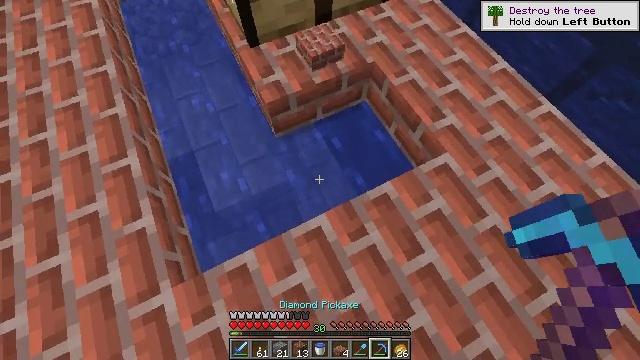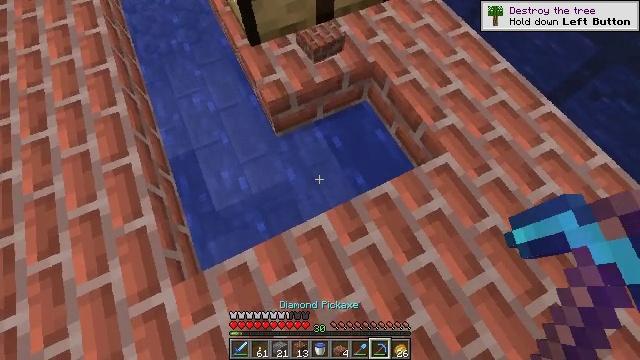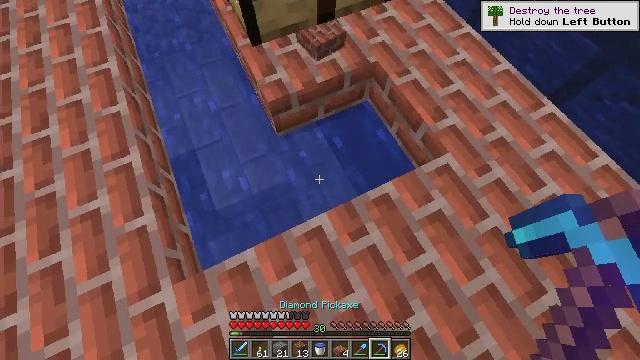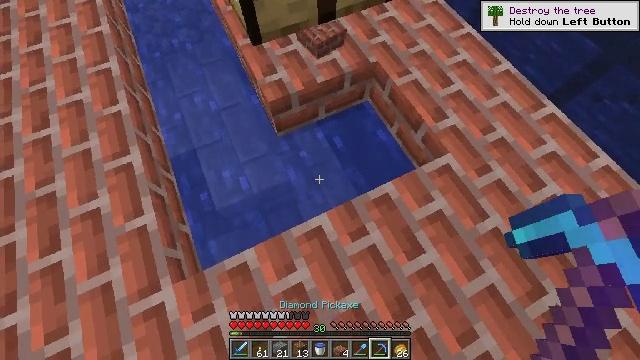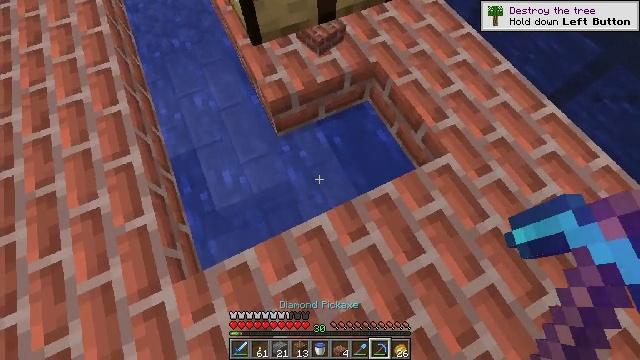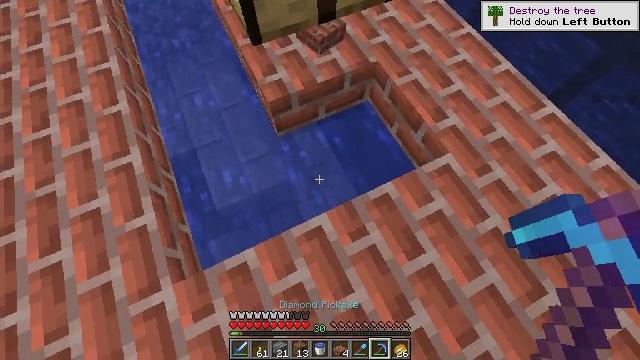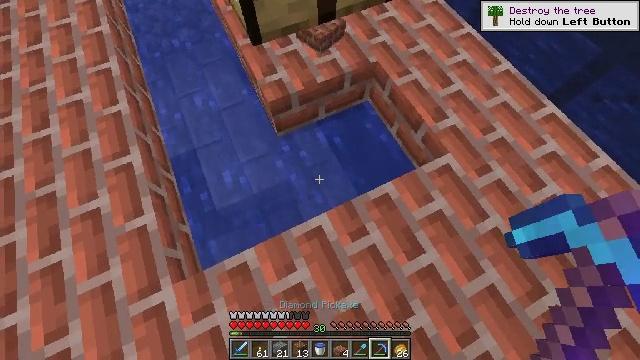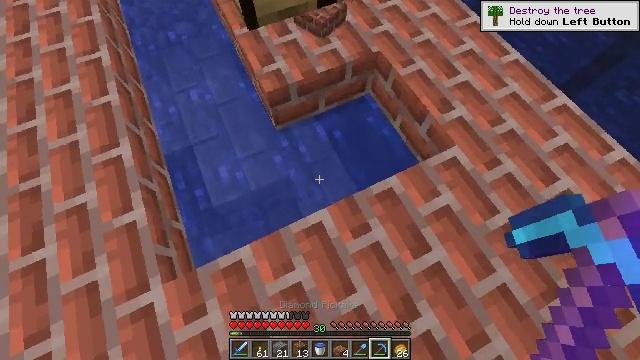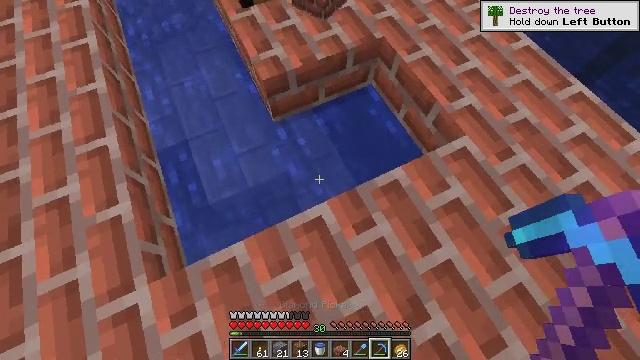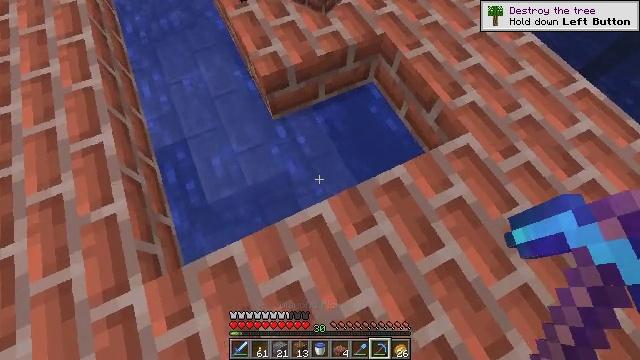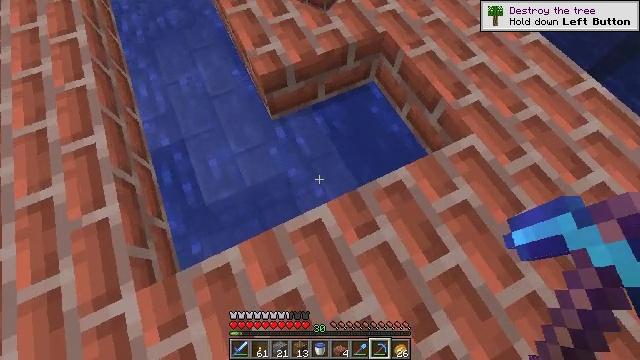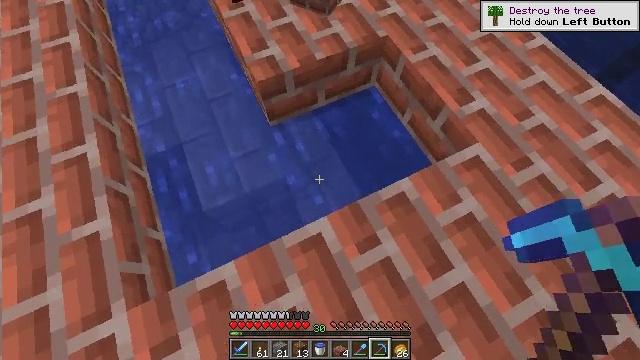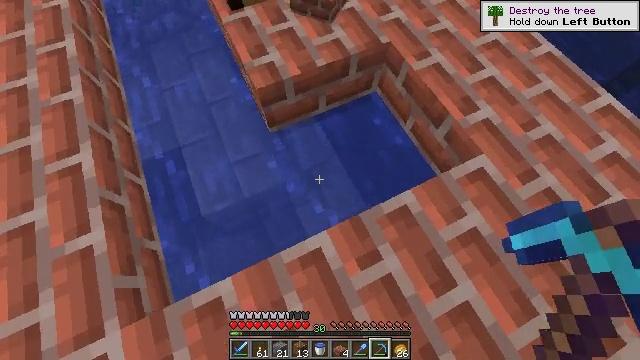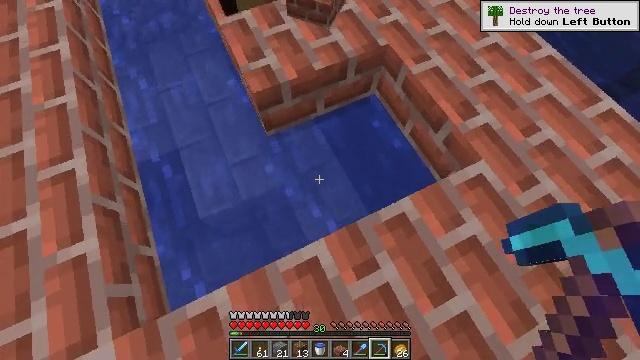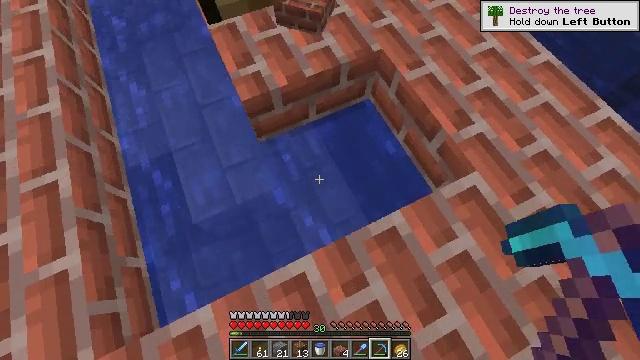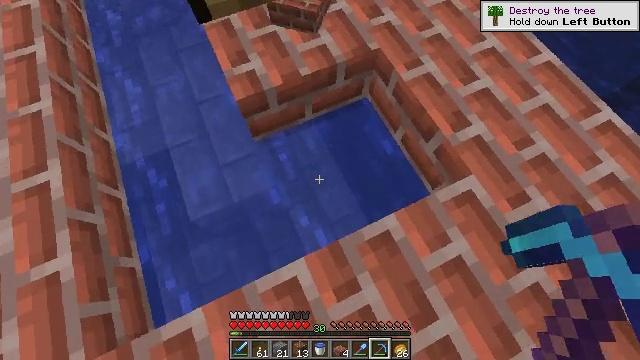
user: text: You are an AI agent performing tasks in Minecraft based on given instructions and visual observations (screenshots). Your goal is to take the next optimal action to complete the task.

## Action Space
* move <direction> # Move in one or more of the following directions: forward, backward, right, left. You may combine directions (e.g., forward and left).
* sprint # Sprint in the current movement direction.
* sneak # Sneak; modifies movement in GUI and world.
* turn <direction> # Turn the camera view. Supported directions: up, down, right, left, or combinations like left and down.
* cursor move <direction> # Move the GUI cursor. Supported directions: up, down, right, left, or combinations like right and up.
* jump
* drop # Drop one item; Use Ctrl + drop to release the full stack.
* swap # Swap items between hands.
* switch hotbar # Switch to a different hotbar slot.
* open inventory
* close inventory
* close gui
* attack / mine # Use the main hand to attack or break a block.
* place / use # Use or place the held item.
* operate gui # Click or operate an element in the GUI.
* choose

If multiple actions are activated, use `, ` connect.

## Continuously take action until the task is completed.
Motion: motion action
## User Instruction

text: Collect the brick slab from a structure.
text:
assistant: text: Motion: no_op
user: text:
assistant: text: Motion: no_op
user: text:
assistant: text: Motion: no_op
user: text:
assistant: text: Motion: no_op
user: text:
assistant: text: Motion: no_op
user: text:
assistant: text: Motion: sneak
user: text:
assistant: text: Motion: sneak
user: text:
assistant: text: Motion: sneak
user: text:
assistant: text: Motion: move forward, sneak
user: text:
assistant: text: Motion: move forward, sneak
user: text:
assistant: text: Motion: move forward, sneak
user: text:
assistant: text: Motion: move forward, sneak
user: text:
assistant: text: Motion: move forward and move right, sneak
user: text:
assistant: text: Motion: move forward and move right, sneak
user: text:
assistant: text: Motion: move forward and move right, sneak, turn down
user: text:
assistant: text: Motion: move forward and move right, sneak
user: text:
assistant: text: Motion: move forward and move right, sneak
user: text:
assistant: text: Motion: move forward and move right, sneak
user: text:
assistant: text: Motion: sneak, turn left
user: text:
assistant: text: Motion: sneak, turn left
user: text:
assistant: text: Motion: sneak, turn left
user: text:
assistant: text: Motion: sneak, turn left
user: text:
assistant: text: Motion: sneak, turn left
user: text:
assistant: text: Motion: sneak
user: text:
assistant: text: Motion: sneak
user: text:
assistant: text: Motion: sneak
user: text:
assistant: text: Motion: sneak
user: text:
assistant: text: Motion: sneak
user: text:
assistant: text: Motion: sneak, turn down
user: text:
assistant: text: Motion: sneak